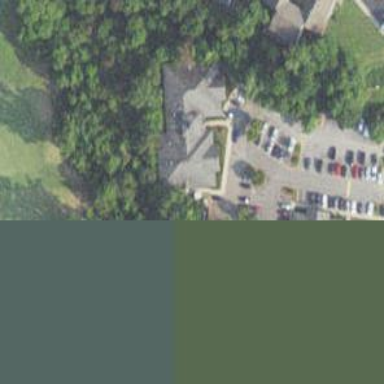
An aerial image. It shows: Clinic.